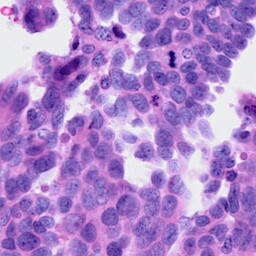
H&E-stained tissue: Ovarian